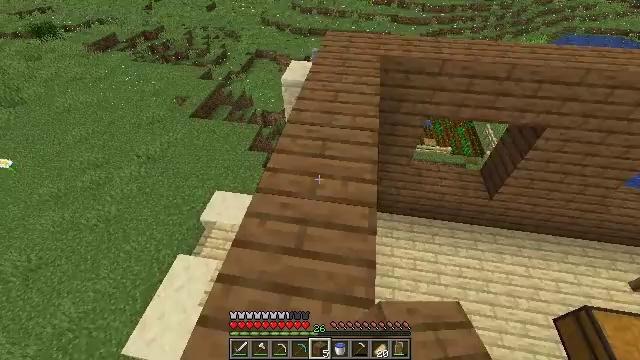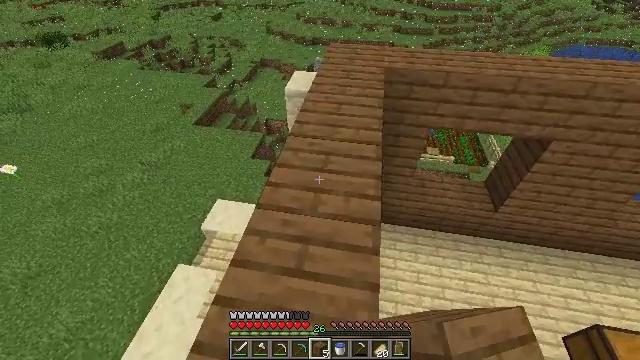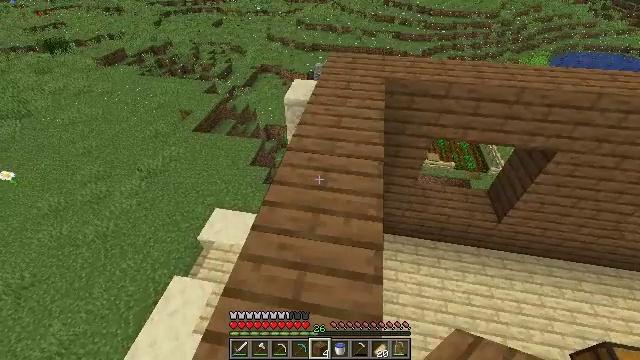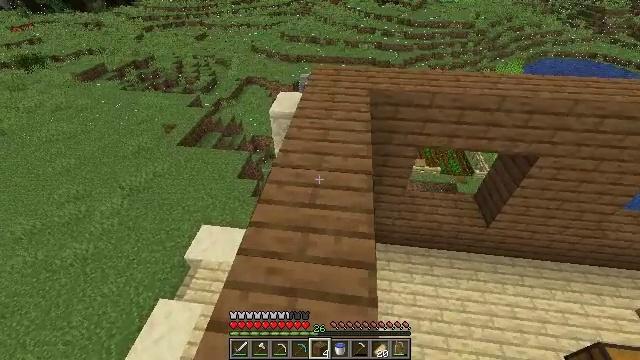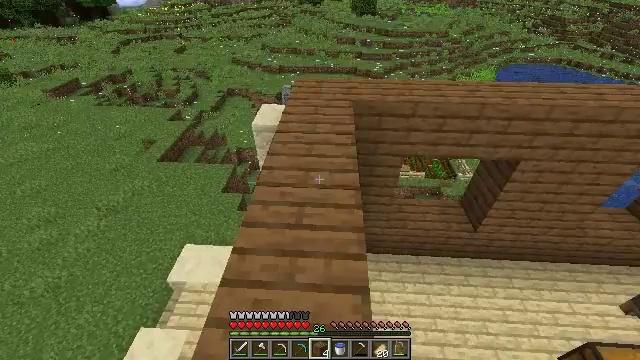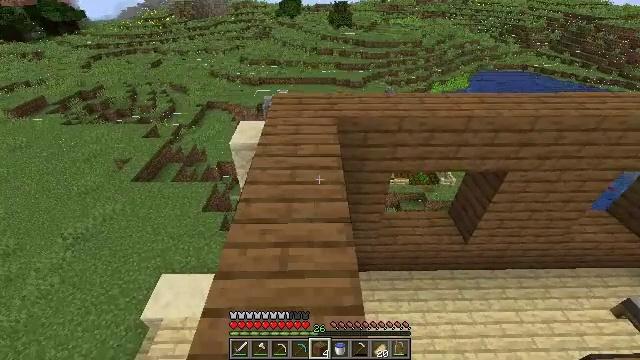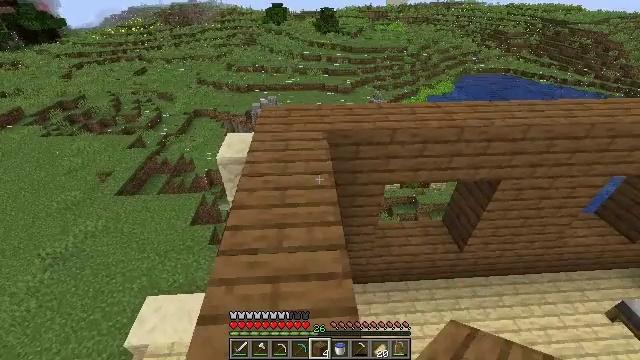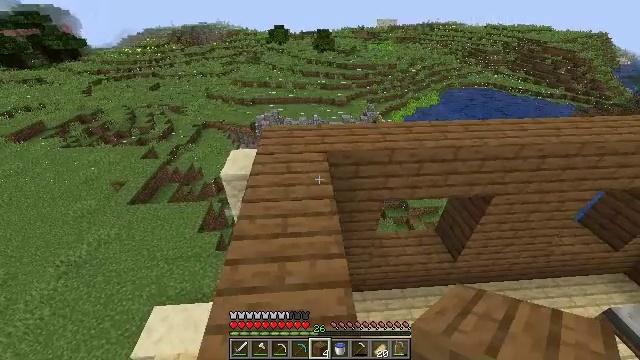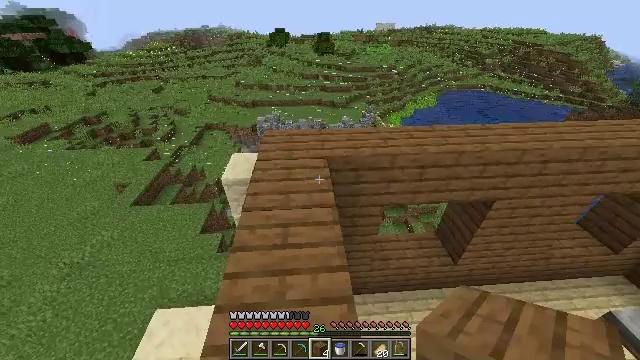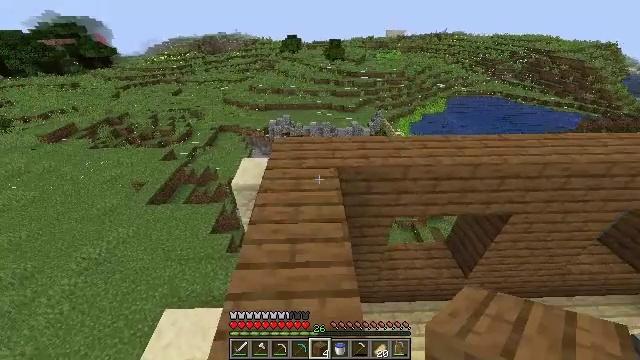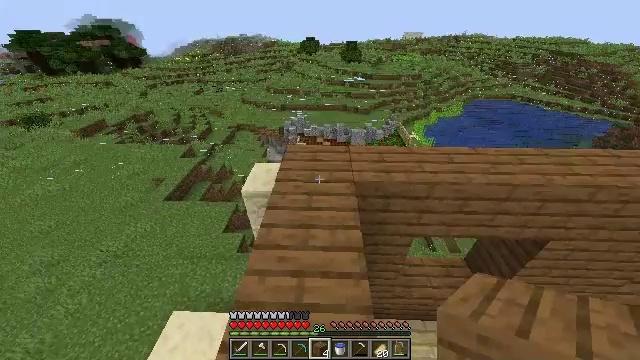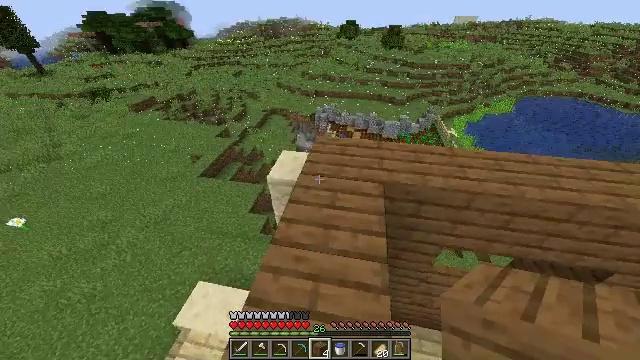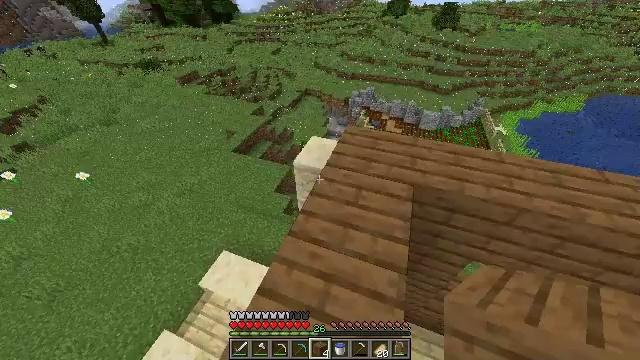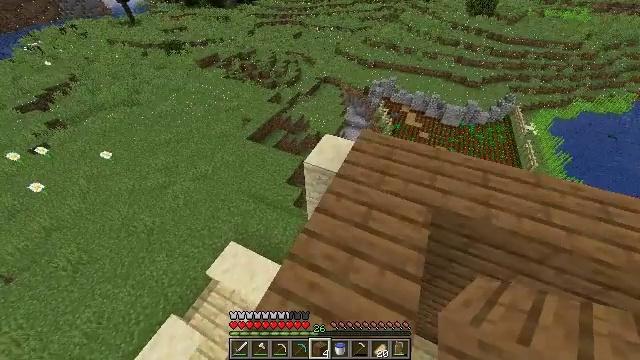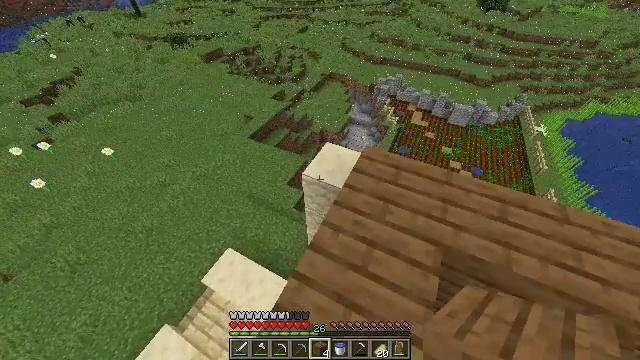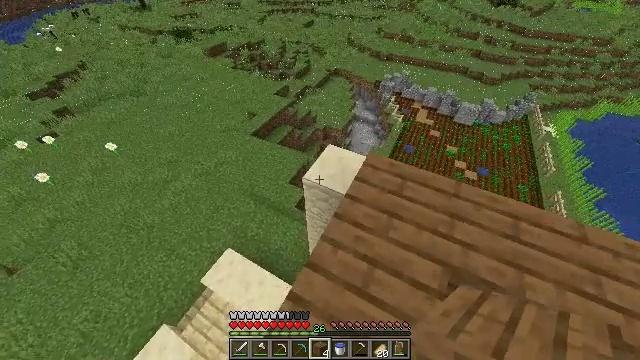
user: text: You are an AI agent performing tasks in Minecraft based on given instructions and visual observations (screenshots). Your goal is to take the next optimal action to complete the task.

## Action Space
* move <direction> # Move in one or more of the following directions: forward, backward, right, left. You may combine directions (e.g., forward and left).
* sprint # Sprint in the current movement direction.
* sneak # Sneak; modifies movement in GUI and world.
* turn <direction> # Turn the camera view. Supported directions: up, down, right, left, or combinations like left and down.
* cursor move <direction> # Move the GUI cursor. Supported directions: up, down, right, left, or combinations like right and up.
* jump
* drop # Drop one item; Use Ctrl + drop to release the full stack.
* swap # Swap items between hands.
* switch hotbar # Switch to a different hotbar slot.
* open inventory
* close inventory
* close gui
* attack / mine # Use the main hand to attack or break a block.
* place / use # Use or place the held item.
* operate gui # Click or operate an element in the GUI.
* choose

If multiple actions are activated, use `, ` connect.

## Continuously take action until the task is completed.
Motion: motion action
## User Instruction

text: Left click to destroy the birch fence.
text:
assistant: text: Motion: move forward, turn up
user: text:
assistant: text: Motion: move forward, turn up
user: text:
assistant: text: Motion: move forward, turn right and up
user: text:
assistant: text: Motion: move forward, turn right and up
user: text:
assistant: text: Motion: move forward, turn right and up
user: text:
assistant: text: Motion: move forward, sprint, turn right and up
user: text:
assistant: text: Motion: move forward, sprint, turn up
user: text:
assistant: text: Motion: move forward, sprint
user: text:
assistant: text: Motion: move forward, sprint, turn left
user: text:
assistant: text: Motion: move forward, sprint, turn left
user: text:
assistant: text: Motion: move forward, turn left and down
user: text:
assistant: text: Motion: move forward, turn left and down
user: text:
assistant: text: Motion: move forward, turn left and down
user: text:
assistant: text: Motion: move forward, turn left and down
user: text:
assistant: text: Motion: move forward, turn left and down
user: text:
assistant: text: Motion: move forward, turn left and down
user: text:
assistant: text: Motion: move forward, turn left and down
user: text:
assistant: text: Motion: move forward, turn down
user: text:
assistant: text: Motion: move forward, turn right and down
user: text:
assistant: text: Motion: move forward, turn right and down
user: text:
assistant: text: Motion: move forward, turn right and down
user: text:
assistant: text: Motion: move forward, turn right and down
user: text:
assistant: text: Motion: move forward, turn right and down
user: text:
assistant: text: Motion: move forward, turn right and down
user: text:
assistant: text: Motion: turn right
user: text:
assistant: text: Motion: turn right
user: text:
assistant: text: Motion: move back, turn right
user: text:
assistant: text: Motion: move back, turn right
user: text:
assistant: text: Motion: move back and move right, turn right and up
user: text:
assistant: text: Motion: move back and move right, turn right and up